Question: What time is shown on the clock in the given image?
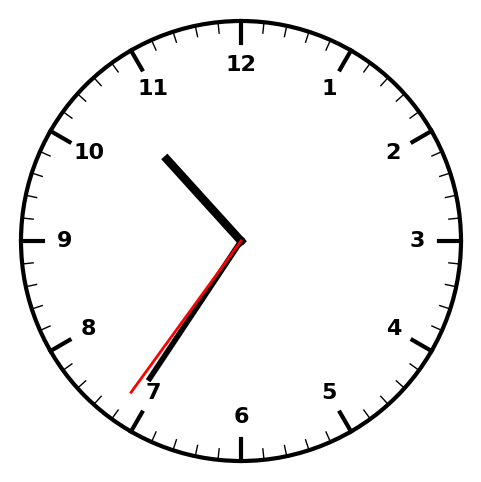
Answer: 10:35:36